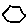
Label: hexagon